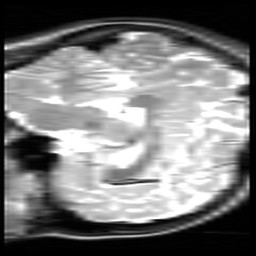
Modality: inplaneT2
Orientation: sagittal
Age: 19
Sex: female